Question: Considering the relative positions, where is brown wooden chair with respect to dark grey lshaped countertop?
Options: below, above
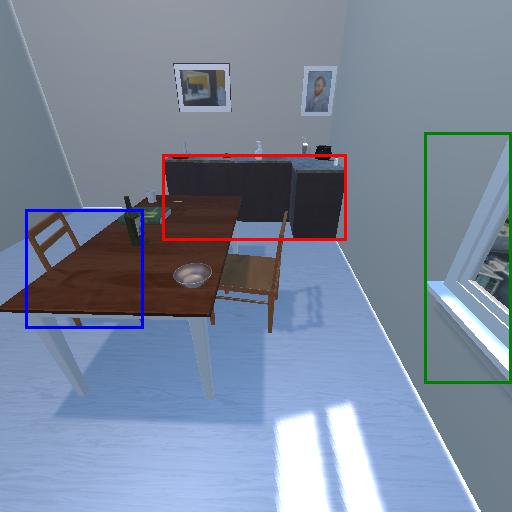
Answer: below